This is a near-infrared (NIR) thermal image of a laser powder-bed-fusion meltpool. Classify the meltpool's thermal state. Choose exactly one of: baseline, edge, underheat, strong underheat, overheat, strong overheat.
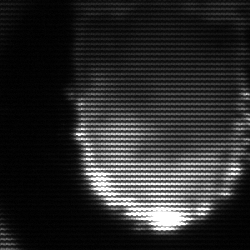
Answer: baseline